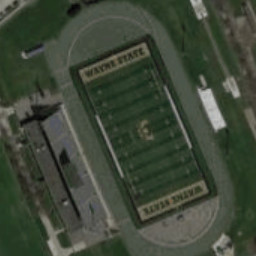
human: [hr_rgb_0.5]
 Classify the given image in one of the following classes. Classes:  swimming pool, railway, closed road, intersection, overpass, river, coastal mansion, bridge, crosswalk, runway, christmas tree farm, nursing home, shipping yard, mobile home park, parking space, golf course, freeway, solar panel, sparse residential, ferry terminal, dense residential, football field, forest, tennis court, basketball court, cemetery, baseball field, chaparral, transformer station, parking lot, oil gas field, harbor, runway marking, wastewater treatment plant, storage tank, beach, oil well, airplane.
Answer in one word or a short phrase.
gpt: football field